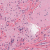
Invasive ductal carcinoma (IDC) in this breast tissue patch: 1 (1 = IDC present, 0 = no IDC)